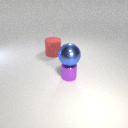
small purple metal cylinder below large blue metal sphere